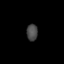
Tissue: lung
Cell type: Others
Senescence score: 0.1627
Nuclear area (px): 178
Mean DAPI intensity: 73.388